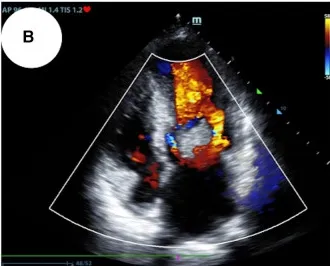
Patient's emergency echocardiography, abnormal CT scans of the patient's head and abdomen. (B) An irregular isoechoic mass of approximately 45 x 27 mm in size was attached to the anterior mitral valve (indicated by the white arrow).
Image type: radiology (ultrasound)